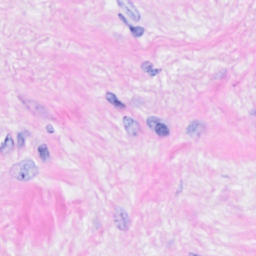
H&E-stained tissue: Breast